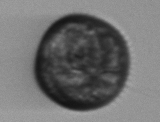
Label: Margalefidinium